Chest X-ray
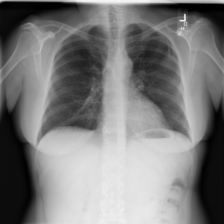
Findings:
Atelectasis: negative
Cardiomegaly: negative
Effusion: negative
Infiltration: negative
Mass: negative
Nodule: negative
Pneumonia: negative
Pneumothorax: negative
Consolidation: negative
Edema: negative
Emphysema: negative
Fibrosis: negative
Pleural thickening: negative
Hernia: negative